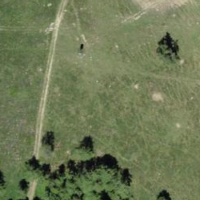
EUNIS habitat code: 26
Species observed at this site:
Vaccinium uliginosum
Ajuga pyramidalis